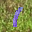
Label: 1